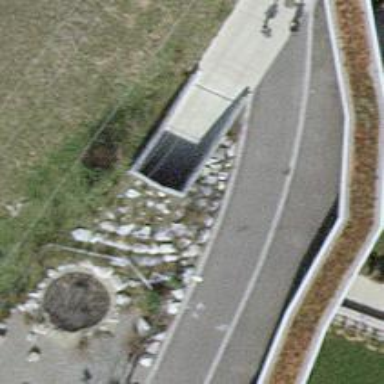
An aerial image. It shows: Parking entrance.